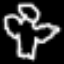
Label: angel